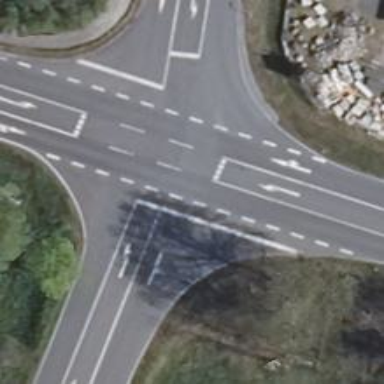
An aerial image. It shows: Primary road with asphalt surface.